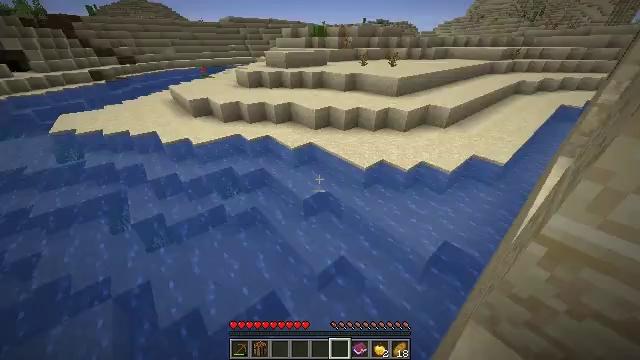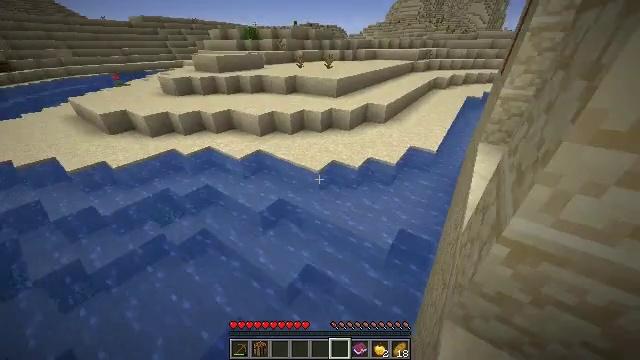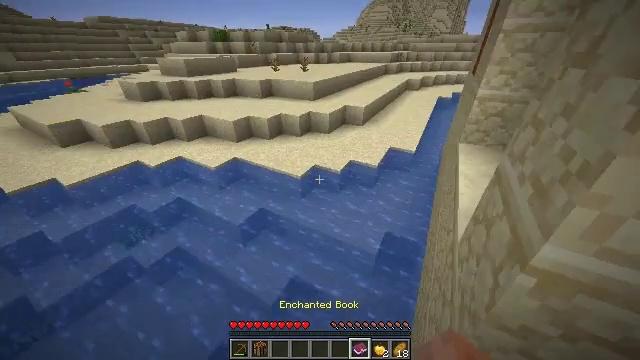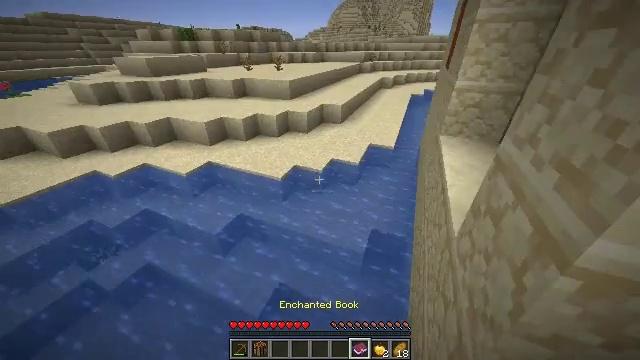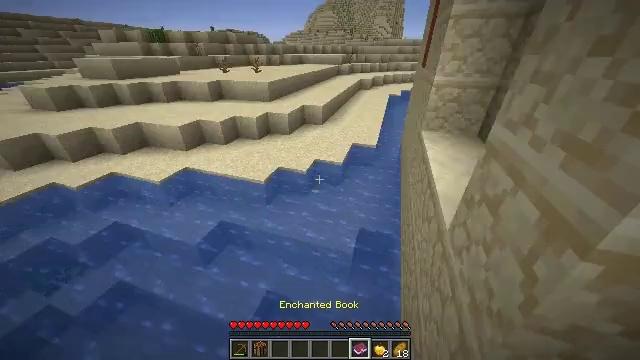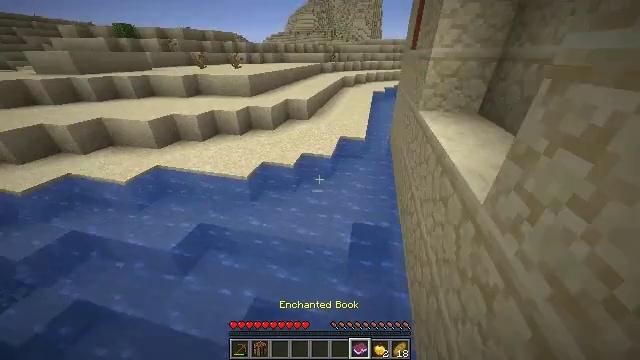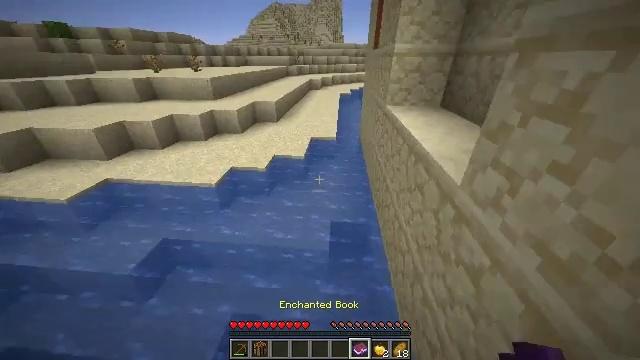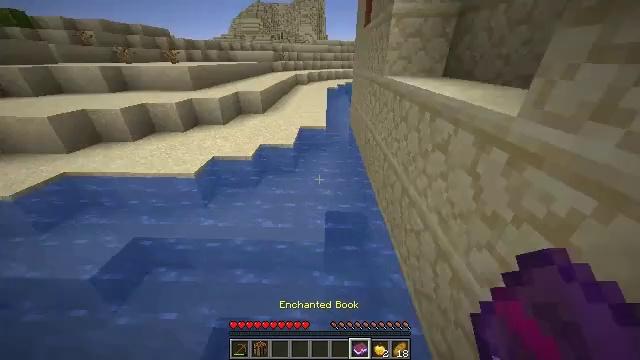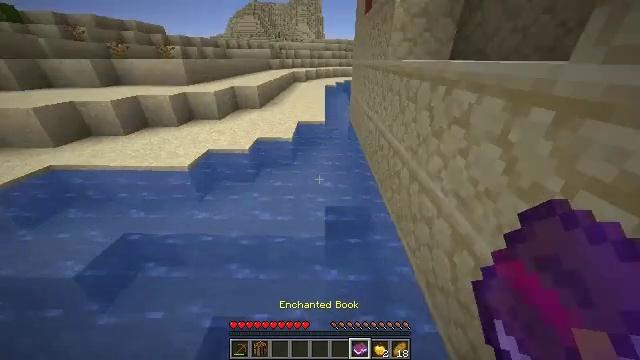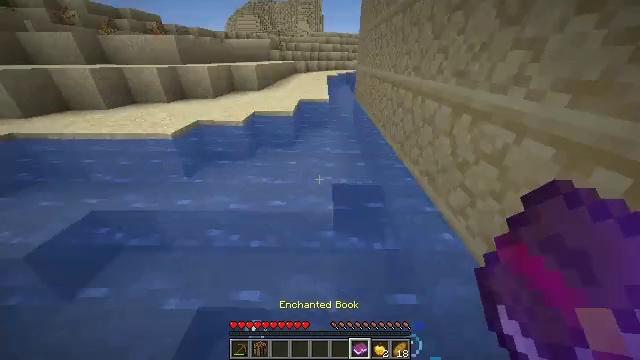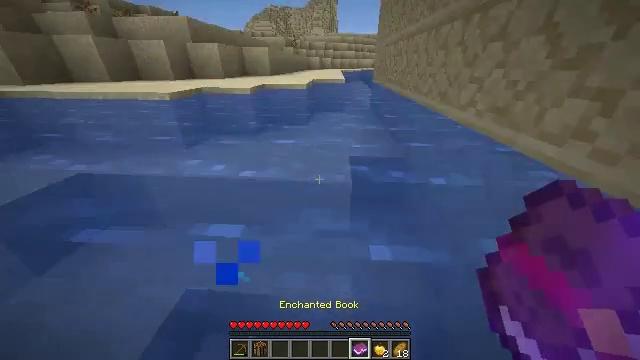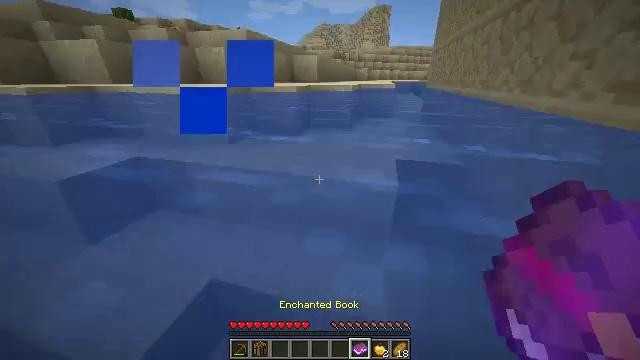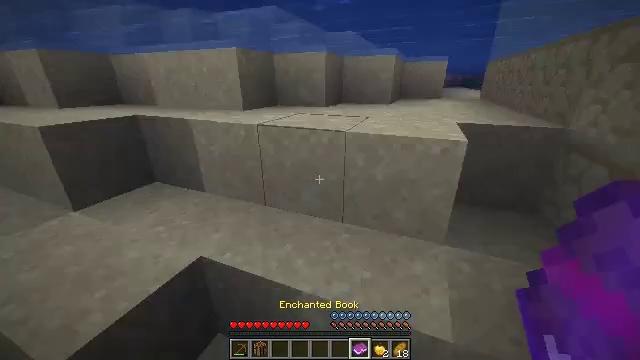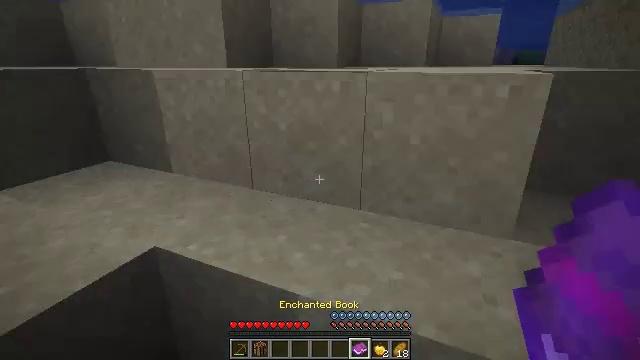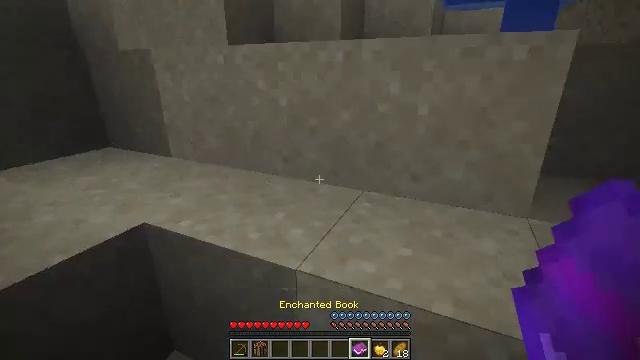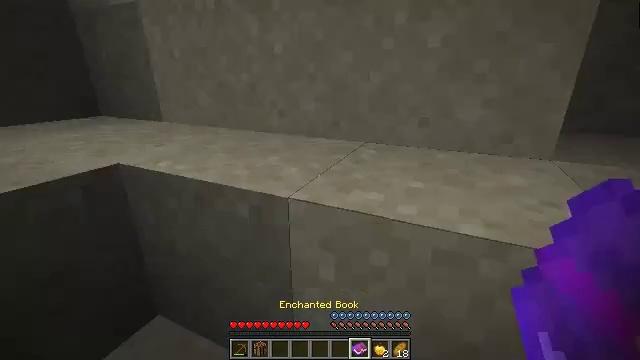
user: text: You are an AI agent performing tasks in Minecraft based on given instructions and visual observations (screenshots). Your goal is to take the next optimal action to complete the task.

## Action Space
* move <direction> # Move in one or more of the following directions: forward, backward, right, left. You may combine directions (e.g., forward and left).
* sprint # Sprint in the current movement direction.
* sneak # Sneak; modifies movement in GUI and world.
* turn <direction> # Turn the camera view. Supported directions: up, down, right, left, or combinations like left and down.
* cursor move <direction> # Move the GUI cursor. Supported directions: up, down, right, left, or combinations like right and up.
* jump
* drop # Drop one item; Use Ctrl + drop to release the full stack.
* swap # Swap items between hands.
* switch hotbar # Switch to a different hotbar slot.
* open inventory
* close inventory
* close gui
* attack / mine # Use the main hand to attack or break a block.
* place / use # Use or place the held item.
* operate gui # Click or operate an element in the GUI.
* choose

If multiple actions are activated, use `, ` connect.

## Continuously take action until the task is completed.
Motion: motion action
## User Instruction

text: Remove an enchanted book from the inventory.
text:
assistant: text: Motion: move forward, sprint, turn right
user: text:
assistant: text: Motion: move forward, sprint, turn right
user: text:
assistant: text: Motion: move forward, sprint, turn right
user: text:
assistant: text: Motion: move forward, sprint, turn right
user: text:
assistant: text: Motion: move forward, sprint, turn right
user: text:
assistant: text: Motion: move forward, sprint, turn right
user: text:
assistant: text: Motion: move forward, sprint, turn right
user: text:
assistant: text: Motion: move forward
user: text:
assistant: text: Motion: move forward
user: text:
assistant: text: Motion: move forward, turn left and up
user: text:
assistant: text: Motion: move forward, turn left and up
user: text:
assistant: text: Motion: move forward, sprint, turn left and up
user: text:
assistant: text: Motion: move forward, sprint, turn left and up
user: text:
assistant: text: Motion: move forward, sprint
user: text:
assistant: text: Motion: move forward, sprint, jump
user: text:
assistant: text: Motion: move forward, sprint, jump
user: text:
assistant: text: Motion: move forward, sprint, jump
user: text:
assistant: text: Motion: move forward, sprint, jump
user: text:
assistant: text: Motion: move forward, sprint, jump
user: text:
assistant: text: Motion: move forward, sprint, jump
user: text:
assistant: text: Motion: move forward, sprint, jump
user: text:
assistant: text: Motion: move forward, sprint, jump
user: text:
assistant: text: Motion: move forward, sprint, turn left, jump
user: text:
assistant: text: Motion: move forward, sprint, turn left, jump
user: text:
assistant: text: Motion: move forward, sprint, turn left, jump
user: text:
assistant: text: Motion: move forward, sprint, jump
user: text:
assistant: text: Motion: move forward, sprint, jump
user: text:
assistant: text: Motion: move forward, sprint, turn left, jump
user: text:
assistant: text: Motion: move forward, sprint, turn left, jump
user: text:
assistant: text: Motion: move forward, sprint, jump